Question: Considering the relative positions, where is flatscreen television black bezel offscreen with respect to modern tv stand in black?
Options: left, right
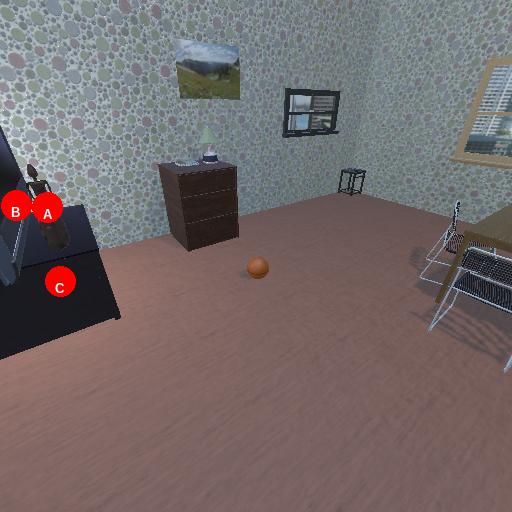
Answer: left